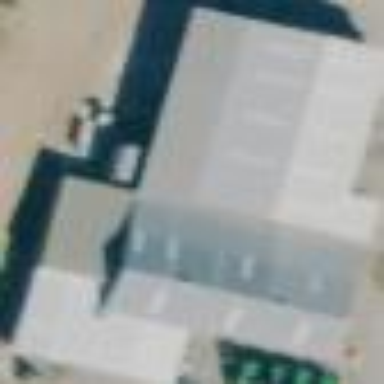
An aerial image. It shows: Trading shop located within building.